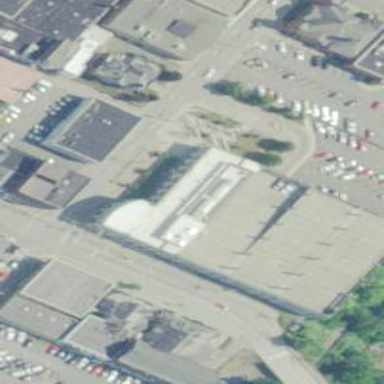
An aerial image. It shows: Police building.